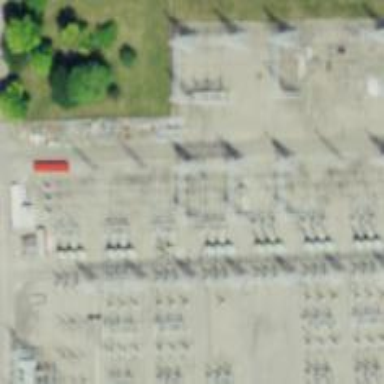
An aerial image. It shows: Switch for power supply.